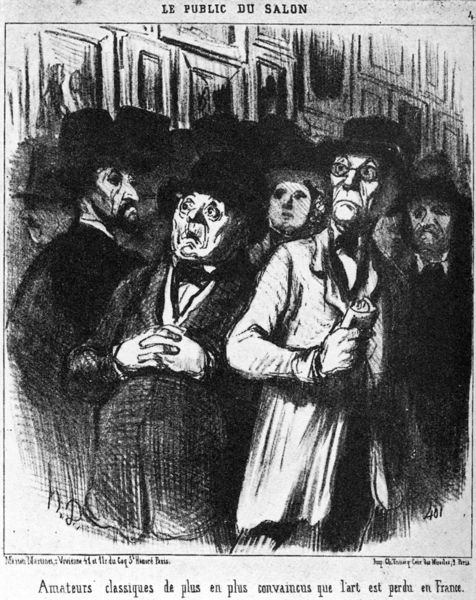
Titel: Klassische Amateure...Überzeugte
Künstler: Honoré Daumier
Schlagwörter: frankreich, hut, hüte, männer, zeichnung, zylinder, gesichter, wand, augen, hände, schrift, bilder, französisch, gefaltet, salon, melone, berlin, kohle, schwarz-weiß, text, brille, schrecken, zille, bleistift, staunen, erstaunen, menschenauflauf, honoratioren, amateur, aristrokratie, public, le public de salon, alte herren